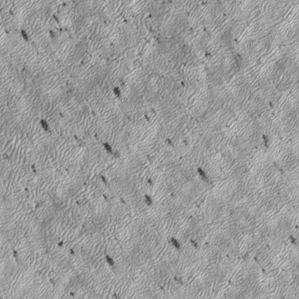
Label: frost